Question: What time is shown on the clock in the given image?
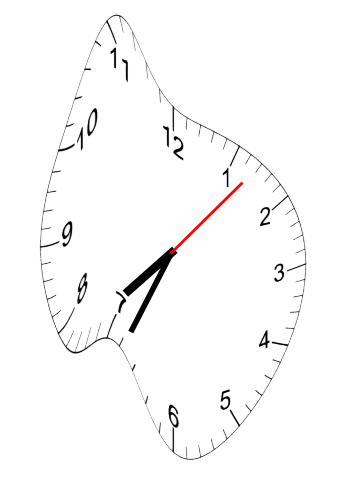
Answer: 07:34:07